Interaction volume radius: 5 \u00c5
Interaction volume height: 10 \u00c5
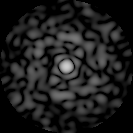
Disorder parameter: 0.7568